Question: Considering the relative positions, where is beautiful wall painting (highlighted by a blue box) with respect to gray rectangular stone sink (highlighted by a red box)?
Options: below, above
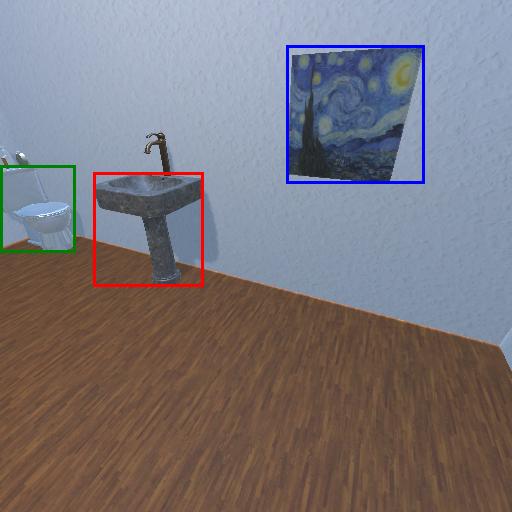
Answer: below